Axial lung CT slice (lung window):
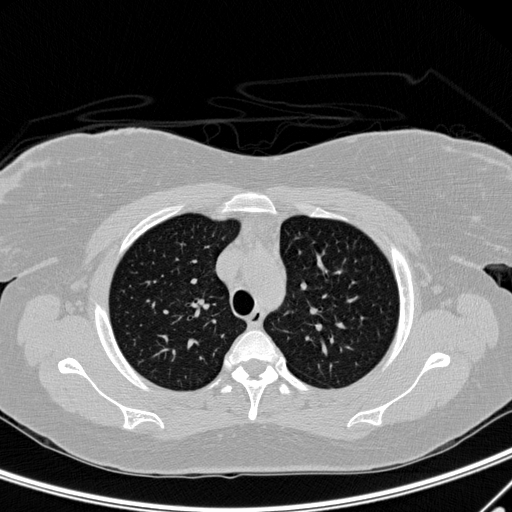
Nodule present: no